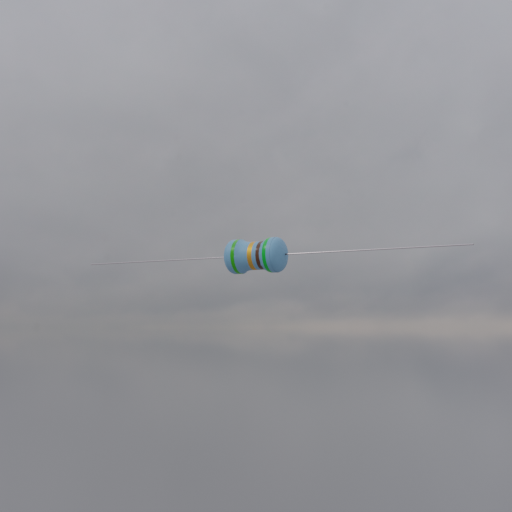
Resistor colour bands (in order): green, gold, brown, green